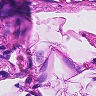
Metastatic tissue present: no